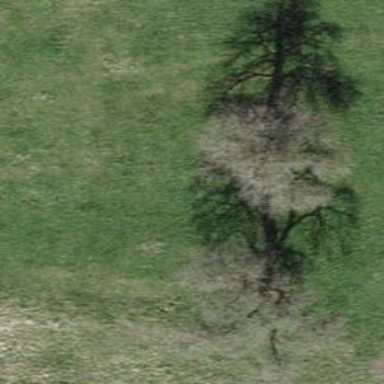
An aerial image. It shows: Urban tree adds touch of nature to the surroundings.